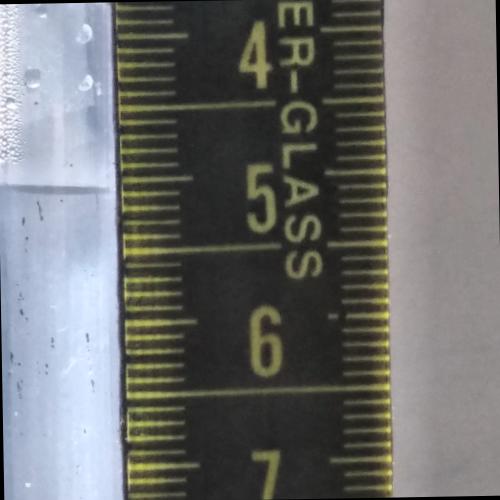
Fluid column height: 5.1 cm